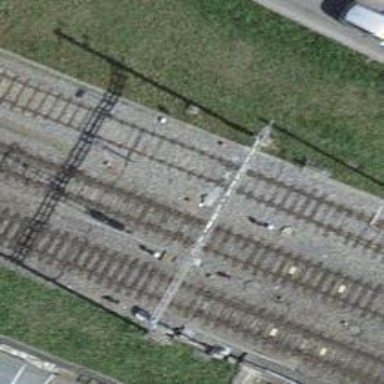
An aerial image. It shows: Railway switch.